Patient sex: F
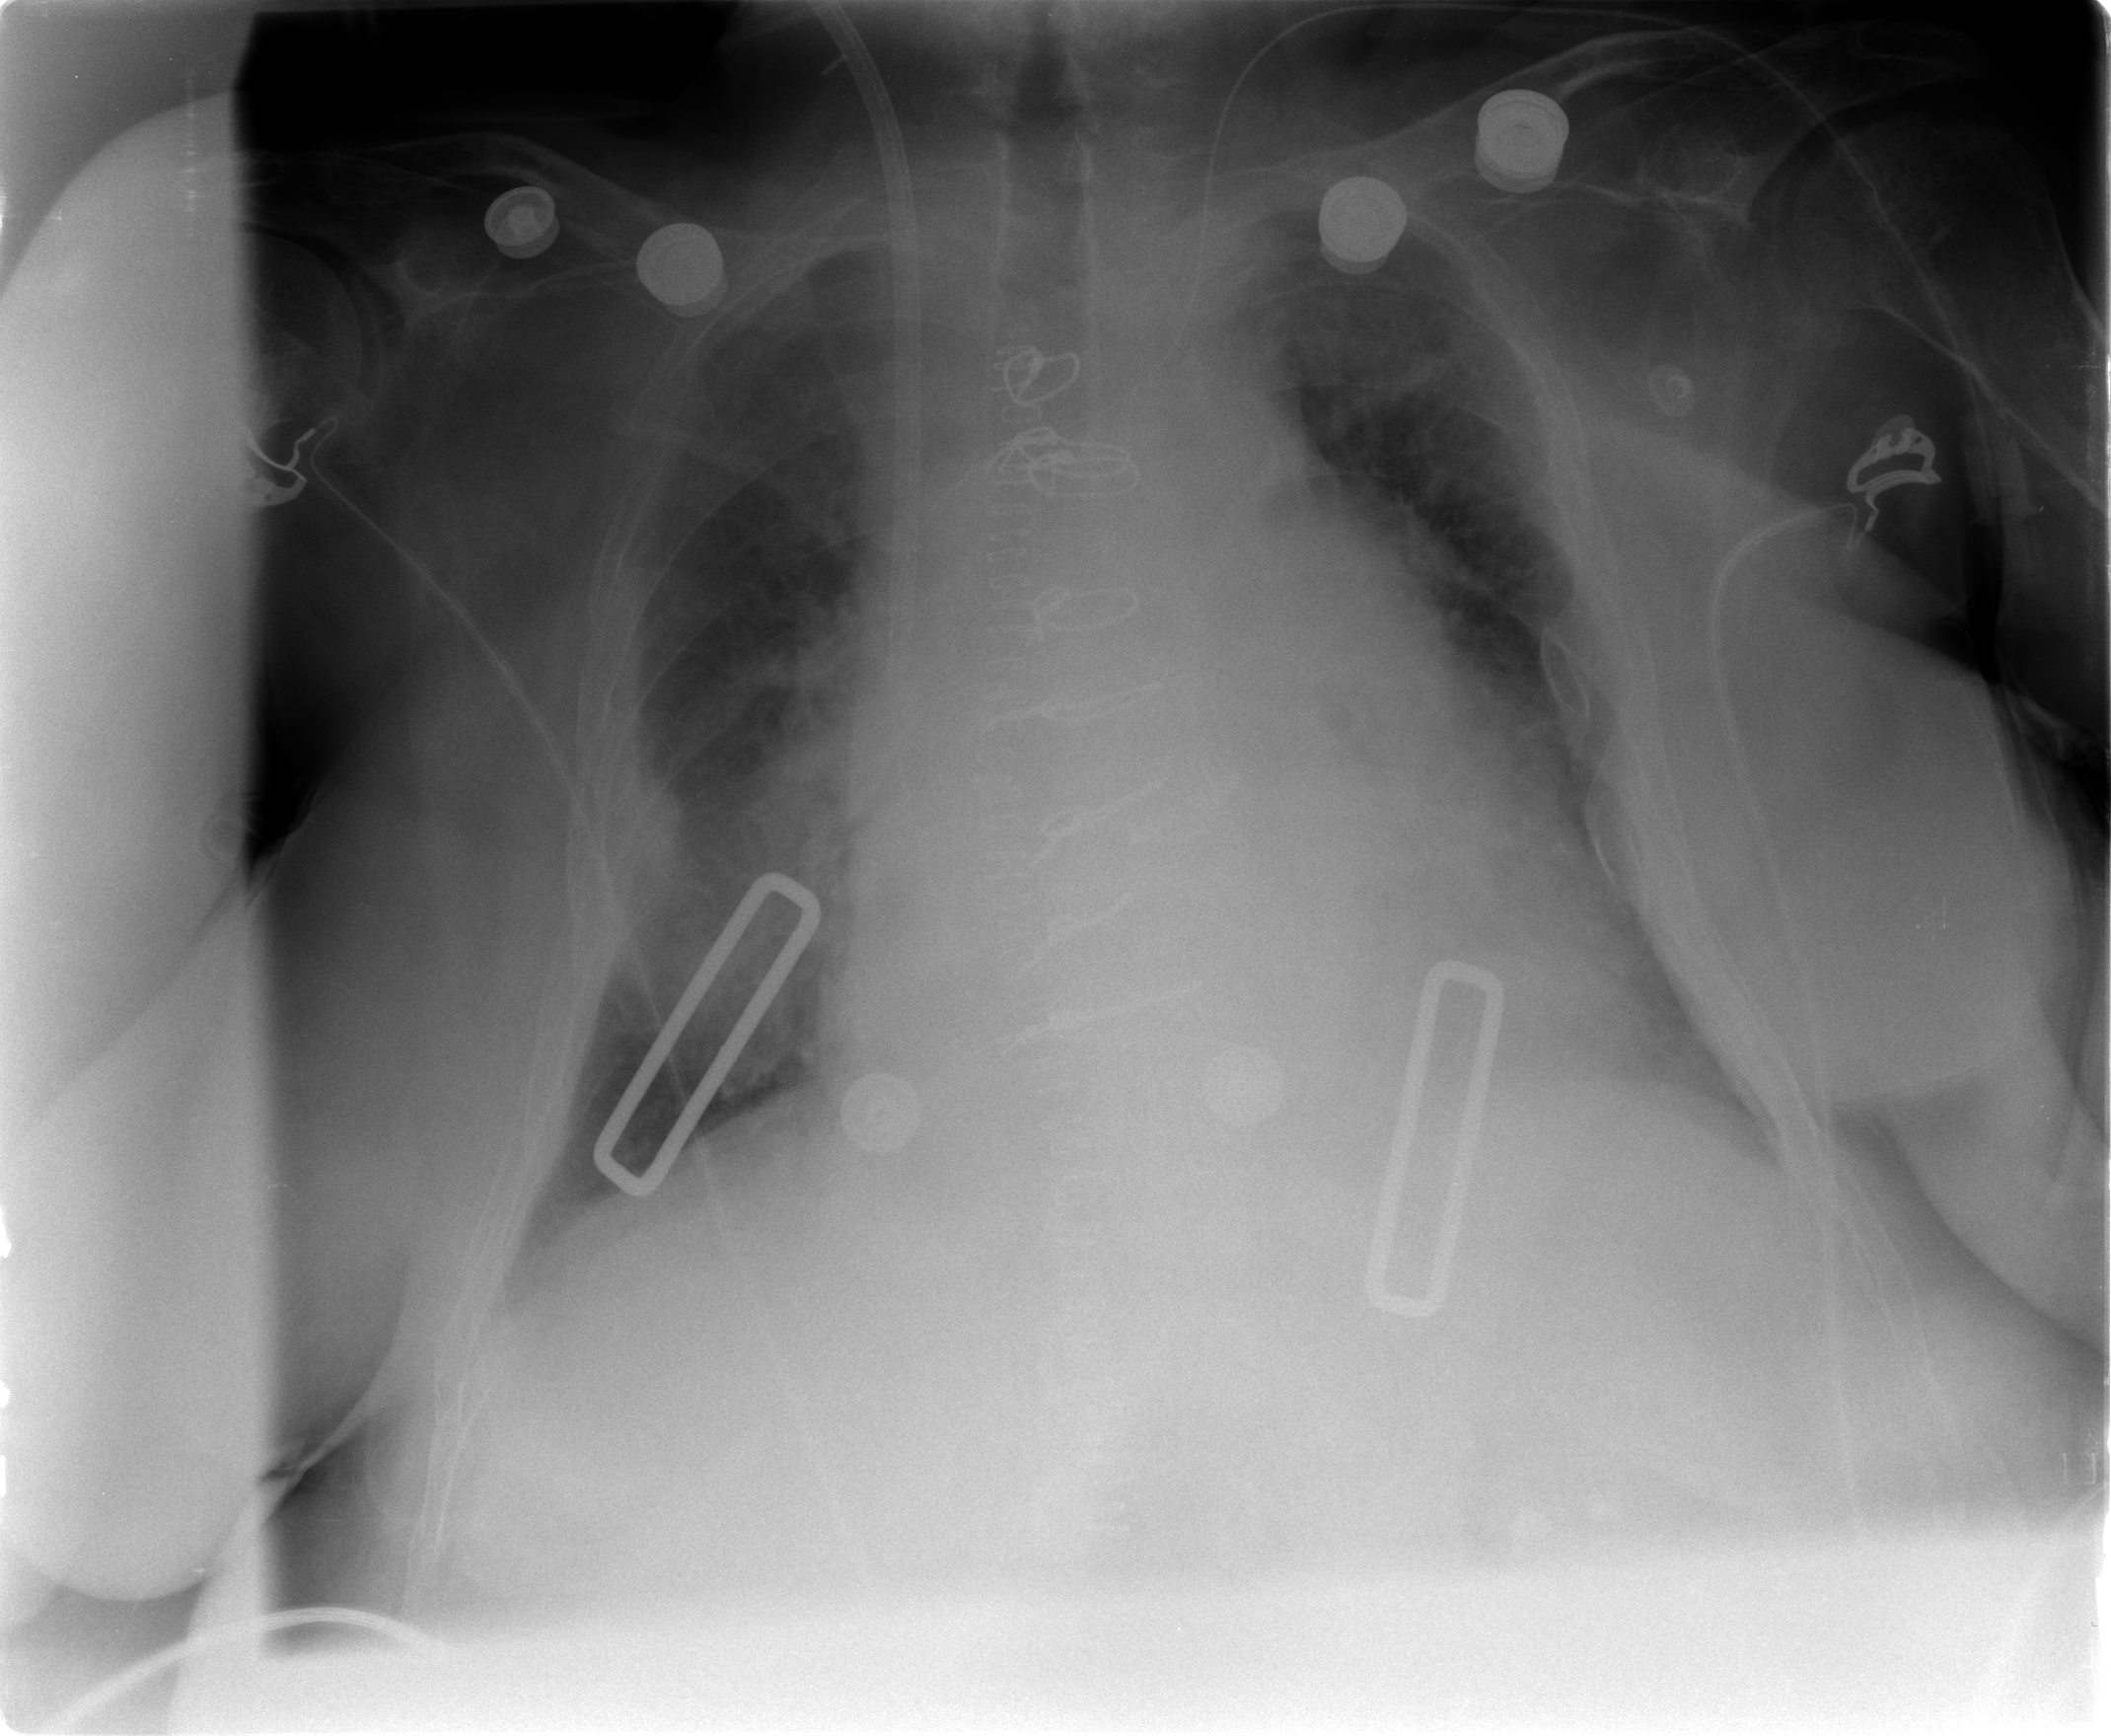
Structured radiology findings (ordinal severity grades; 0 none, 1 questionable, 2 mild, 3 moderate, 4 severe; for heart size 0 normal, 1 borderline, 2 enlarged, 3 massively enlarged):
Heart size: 2
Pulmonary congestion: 2
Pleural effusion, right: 0
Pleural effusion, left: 0
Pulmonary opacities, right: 0
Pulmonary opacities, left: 0
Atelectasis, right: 2
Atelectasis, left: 2